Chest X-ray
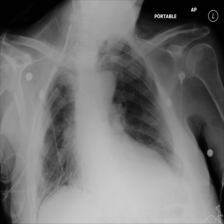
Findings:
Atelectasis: negative
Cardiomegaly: negative
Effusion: positive
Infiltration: negative
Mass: positive
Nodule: negative
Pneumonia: negative
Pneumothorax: negative
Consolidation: negative
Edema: negative
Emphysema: negative
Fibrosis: negative
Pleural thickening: negative
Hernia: negative